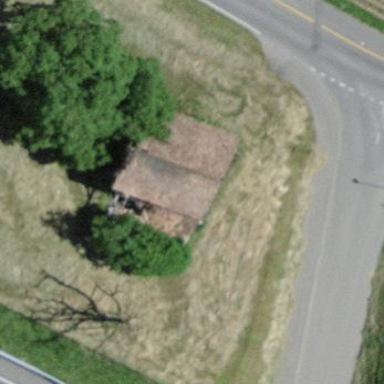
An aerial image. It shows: Barn.